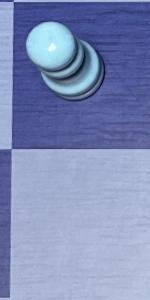
Label: Empty